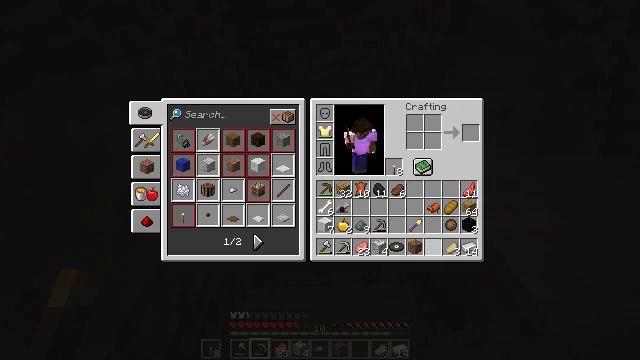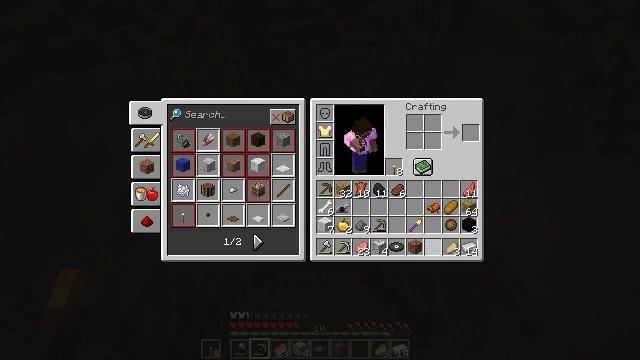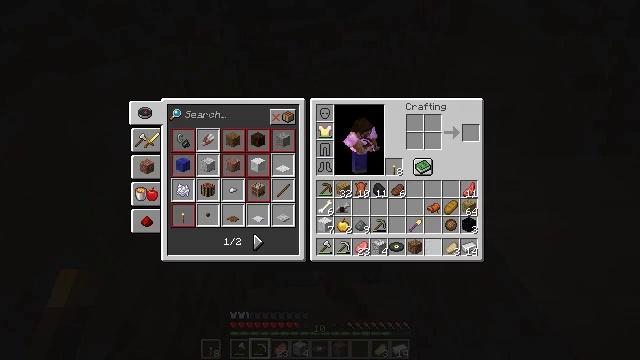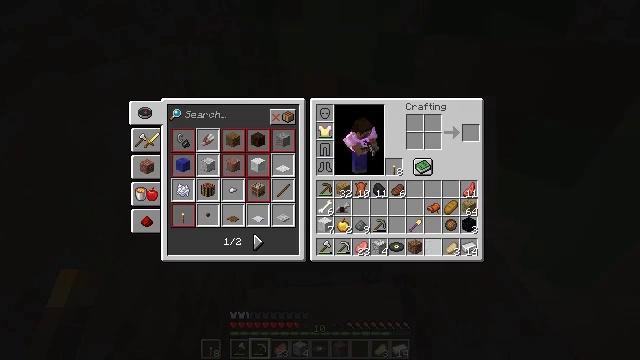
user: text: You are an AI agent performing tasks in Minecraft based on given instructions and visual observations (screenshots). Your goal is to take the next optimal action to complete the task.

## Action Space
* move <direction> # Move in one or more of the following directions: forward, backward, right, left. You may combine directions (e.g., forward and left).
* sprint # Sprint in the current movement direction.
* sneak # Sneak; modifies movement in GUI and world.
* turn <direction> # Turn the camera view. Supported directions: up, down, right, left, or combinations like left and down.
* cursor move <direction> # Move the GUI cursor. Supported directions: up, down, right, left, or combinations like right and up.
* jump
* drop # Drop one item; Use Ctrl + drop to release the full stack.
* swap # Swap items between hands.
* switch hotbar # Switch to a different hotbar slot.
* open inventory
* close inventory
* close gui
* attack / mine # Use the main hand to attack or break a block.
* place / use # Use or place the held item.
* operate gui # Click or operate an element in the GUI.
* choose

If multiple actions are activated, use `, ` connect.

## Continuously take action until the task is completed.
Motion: motion action
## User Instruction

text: Drop an oak sapling.
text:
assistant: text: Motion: sprint, drop
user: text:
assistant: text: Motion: sprint
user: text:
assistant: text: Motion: sprint
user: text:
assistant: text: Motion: sprint